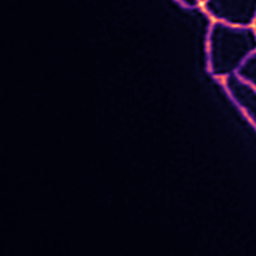
Label: Super-resolution ER image